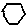
Label: hexagon